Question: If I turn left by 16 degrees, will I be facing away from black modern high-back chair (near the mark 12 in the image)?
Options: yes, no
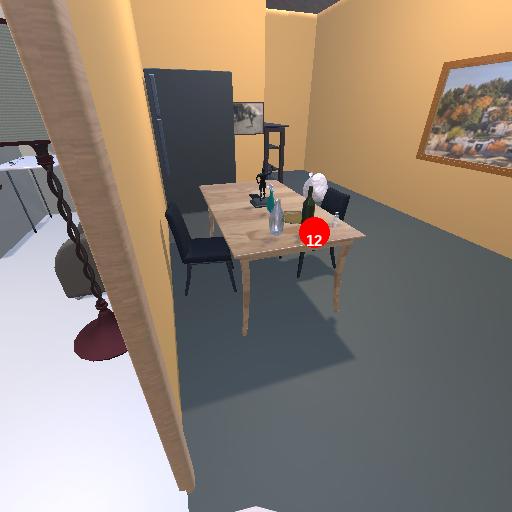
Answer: yes